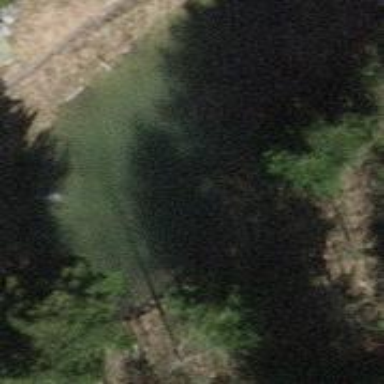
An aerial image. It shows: Pond surrounded by natural water.